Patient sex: F
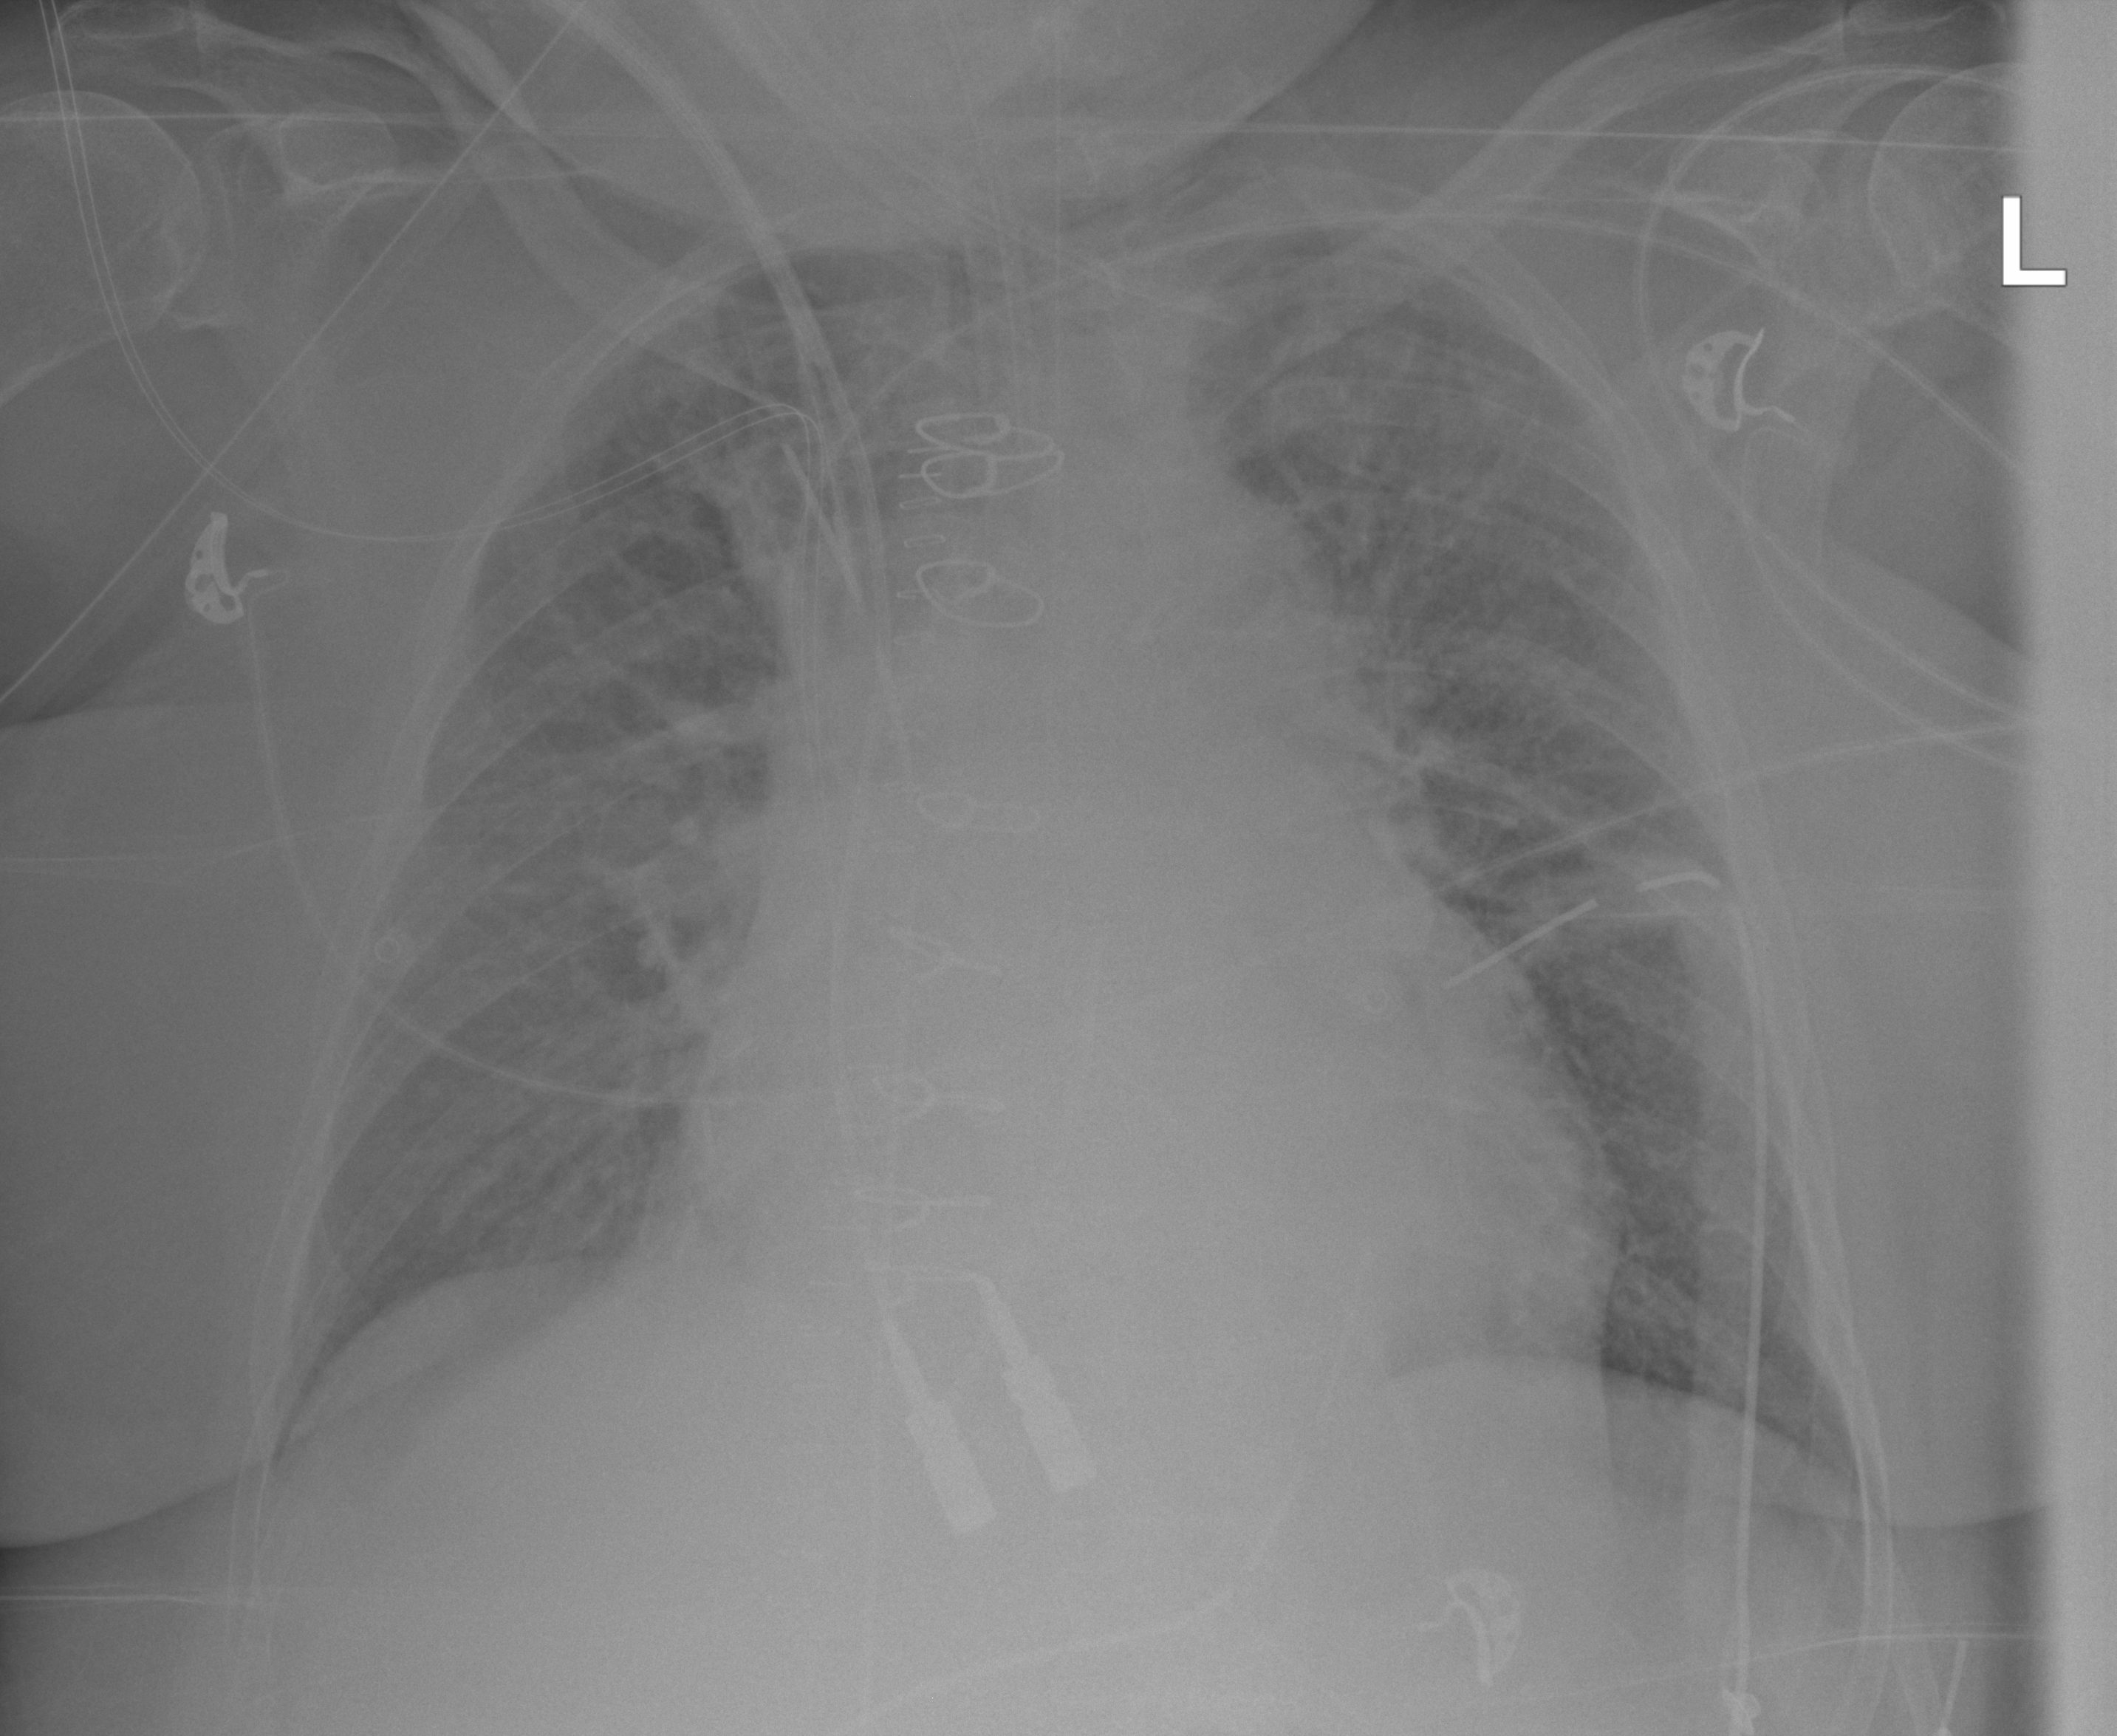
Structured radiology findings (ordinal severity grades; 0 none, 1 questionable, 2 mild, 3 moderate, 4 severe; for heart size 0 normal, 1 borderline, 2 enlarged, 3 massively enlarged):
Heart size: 2
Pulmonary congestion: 0
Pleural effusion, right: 0
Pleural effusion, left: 0
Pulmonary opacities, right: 0
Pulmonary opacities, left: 0
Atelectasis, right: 0
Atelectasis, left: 0